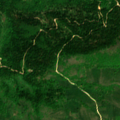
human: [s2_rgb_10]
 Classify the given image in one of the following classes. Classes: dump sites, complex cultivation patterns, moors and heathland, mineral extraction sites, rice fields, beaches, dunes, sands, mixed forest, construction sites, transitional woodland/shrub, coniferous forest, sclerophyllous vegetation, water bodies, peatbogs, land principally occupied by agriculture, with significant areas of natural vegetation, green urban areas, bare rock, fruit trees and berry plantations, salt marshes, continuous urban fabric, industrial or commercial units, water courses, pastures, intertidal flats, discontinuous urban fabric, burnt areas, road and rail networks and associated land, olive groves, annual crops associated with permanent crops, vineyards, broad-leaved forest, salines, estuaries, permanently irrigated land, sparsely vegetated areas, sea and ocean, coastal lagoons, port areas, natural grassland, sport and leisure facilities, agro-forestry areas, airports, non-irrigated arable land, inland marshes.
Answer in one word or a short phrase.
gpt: complex cultivation patterns, land principally occupied by agriculture, with significant areas of natural vegetation, broad-leaved forest, natural grassland, transitional woodland/shrub